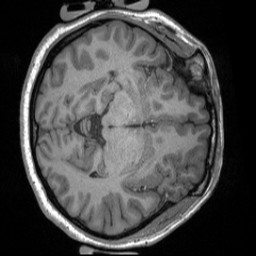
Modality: T1w
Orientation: axial